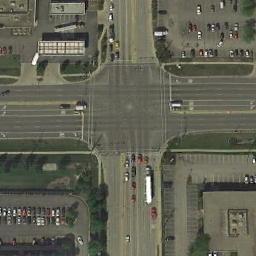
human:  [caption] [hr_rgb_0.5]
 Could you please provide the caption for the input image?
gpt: There are many moving and waiting vehicles on the road at the intersection, There are many buildings and some trees around the intersection, And many cars are parked in the open space beside the intersection .

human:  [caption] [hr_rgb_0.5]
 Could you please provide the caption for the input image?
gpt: There is a green space beside the crossroads .

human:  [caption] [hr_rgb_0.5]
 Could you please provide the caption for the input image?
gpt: There are many cars in the parking lot next to the intersection .

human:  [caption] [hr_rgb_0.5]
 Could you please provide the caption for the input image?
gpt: An intersection with normal traffic is between some buildings and parking lots .

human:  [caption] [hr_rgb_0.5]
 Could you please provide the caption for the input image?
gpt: There are two parking lots with many cars beside the intersection .